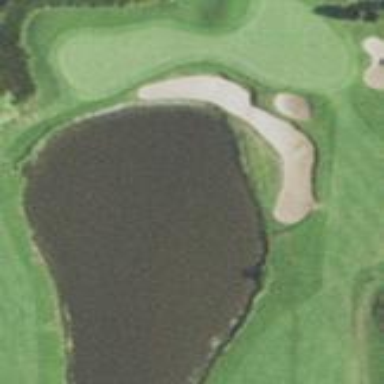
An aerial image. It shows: Golf bunker filled with natural sand.